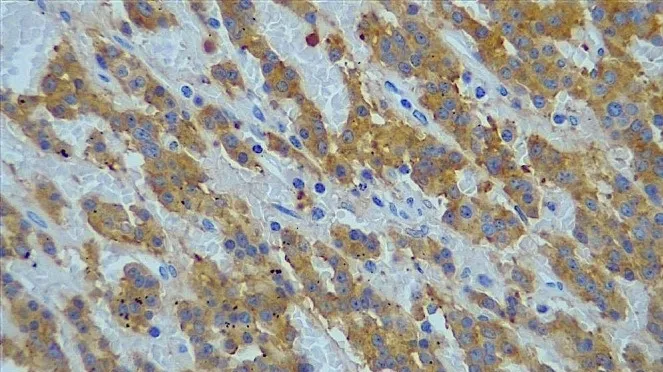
The synaptophysin stain was strongly positive.
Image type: pathology (immunostaining)